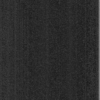
Label: dusty